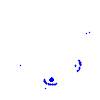
Particle: electron